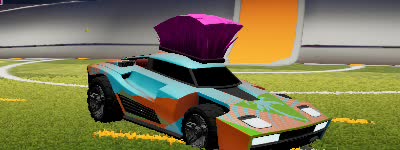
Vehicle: breakout